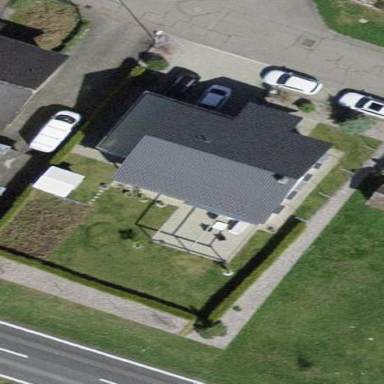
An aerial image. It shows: House with flat roof.